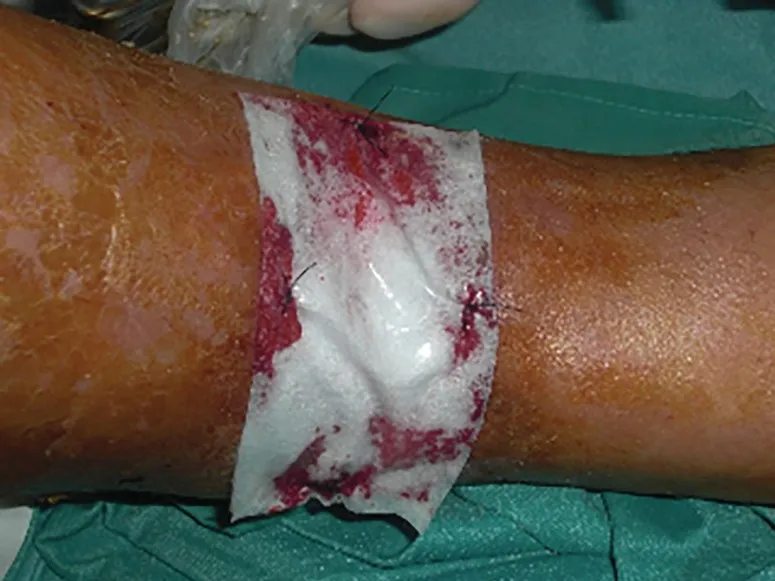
Intra-operatory view. Application of HA on PRP.
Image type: medical_photograph (other_medical_photograph)